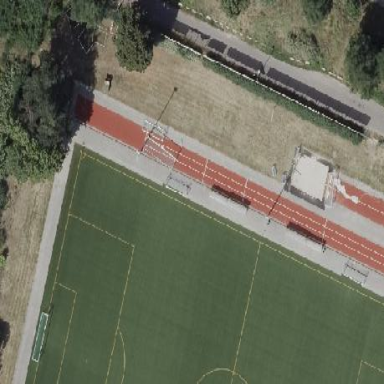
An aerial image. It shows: Athletics track located in leisure land area.